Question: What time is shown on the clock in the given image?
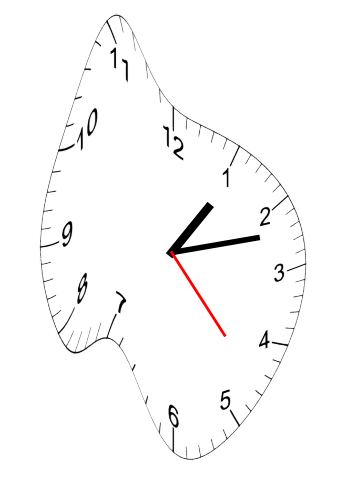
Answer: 01:12:23